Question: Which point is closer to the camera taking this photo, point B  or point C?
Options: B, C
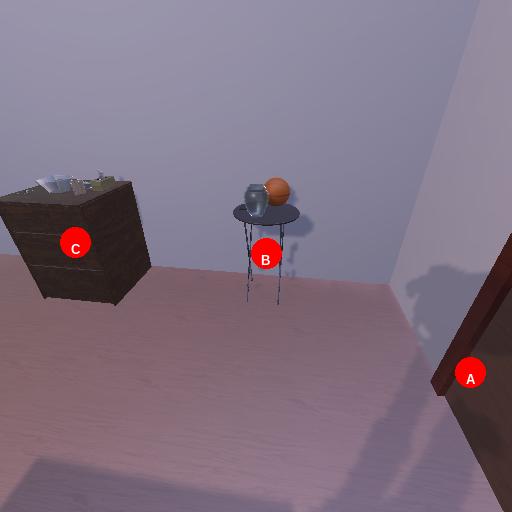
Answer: B